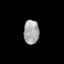
Tissue: lung
Cell type: Epithelial cells
Senescence score: 0.1972
Nuclear area (px): 366
Mean DAPI intensity: 164.18